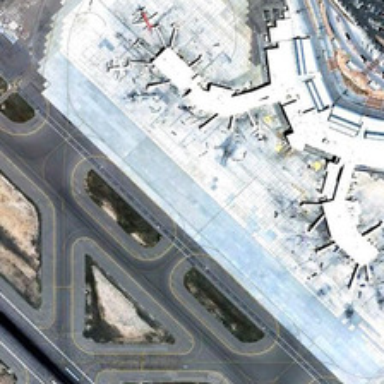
Airport building and airplanes are standing on a white and blue tarmac  adjacent to which is airport flight paths decorated with lawns and wasteland .